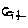
Label: cat